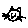
Label: cat